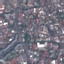
Label: Residential